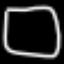
Label: square